Question: Find the minimum number of moves required to get from the Tower of Hanoi state described in the figure to the completed state
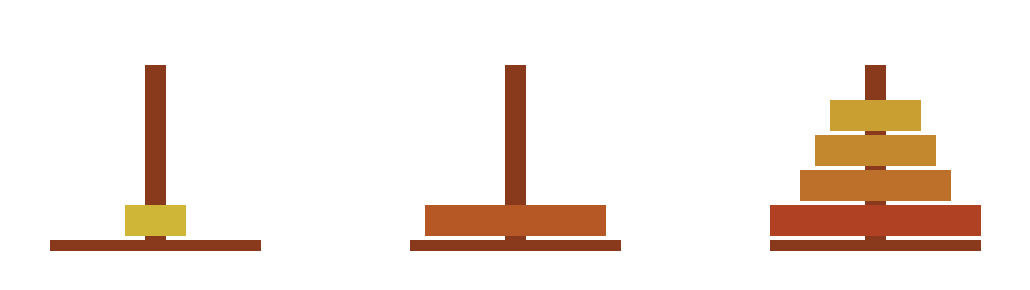
Answer: 31